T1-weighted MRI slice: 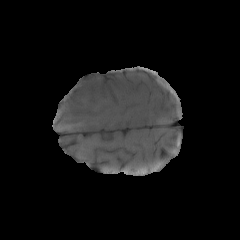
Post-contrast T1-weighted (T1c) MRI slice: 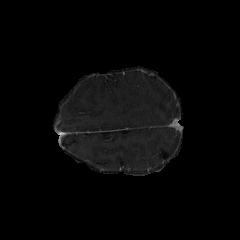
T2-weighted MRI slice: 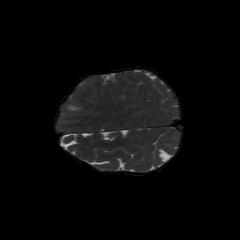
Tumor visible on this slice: yes